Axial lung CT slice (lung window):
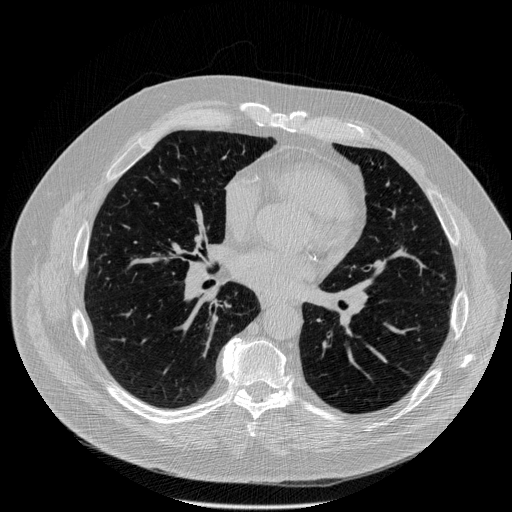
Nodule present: no